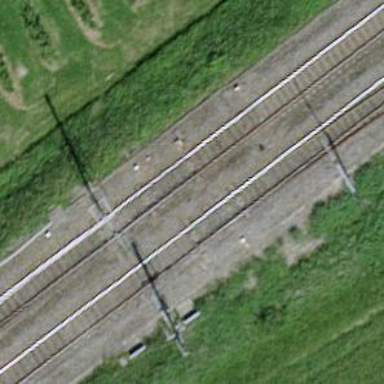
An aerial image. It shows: Railway switch.